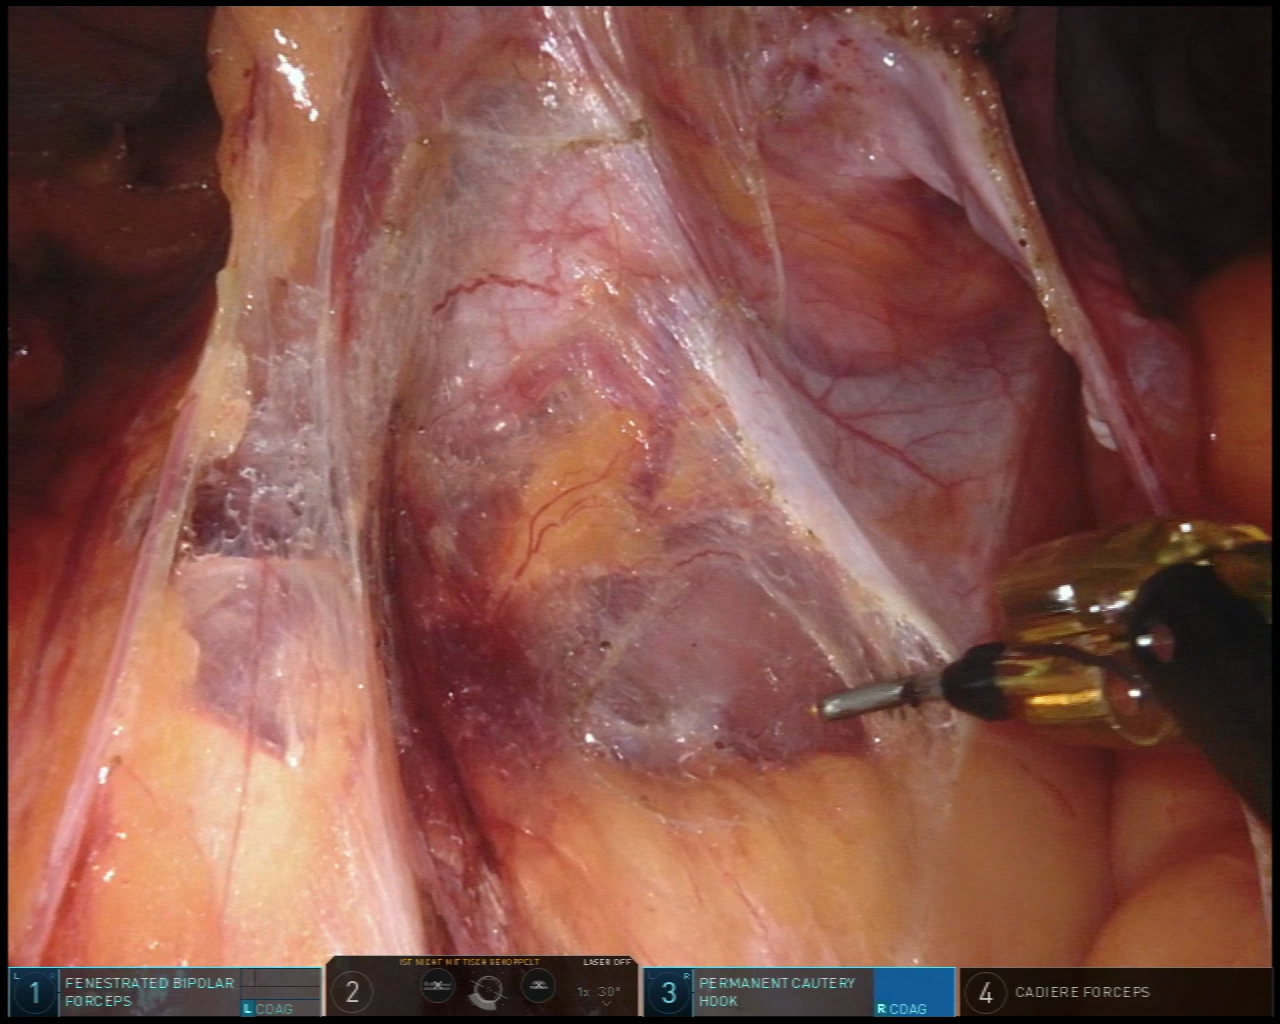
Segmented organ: ureter
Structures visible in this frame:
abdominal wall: yes
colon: no
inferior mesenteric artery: no
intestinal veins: no
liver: no
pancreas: no
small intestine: no
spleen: no
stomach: no
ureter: yes
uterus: yes
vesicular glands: no